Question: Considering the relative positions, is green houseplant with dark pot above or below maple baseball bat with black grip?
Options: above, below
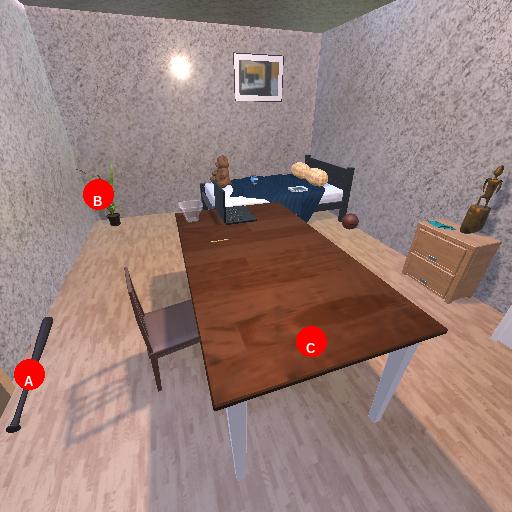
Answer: above